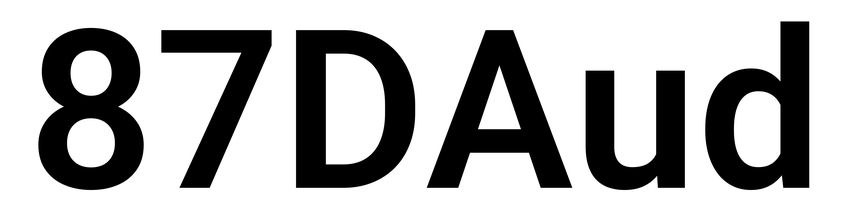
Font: Roboto_SemiBold